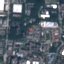
Land use / land cover: Industrial